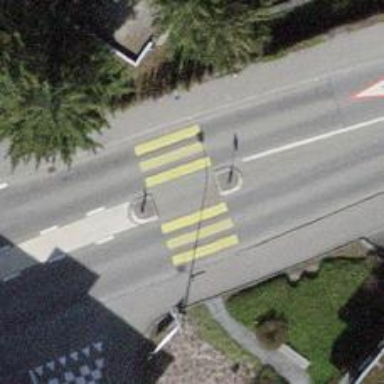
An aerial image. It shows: Zebra crossing on the road.